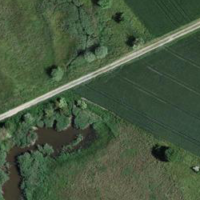
EUNIS habitat code: 52
Species observed at this site:
Corvus corone
Fulica atra
Anas platyrhynchos
Emberiza citrinella
Fringilla coelebs
Buteo buteo
Sylvia atricapilla
Passer montanus
Columba palumbus
Carduelis carduelis
Turdus merula
Phalacrocorax carbo
Larus michahellis
Cygnus olor
Alauda arvensis
Ardea alba
Parus major
Erithacus rubecula
Milvus migrans
Milvus milvus
Phoenicurus ochruros
Falco tinnunculus
Motacilla alba